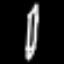
Label: pencil